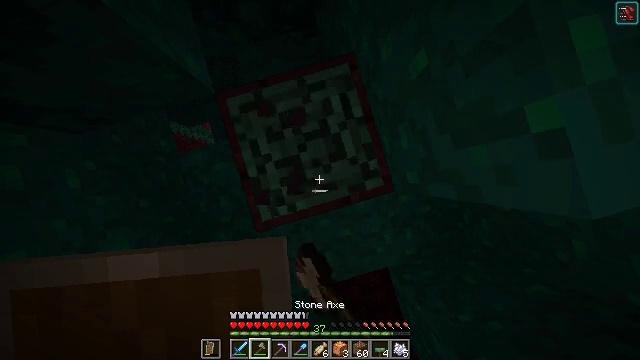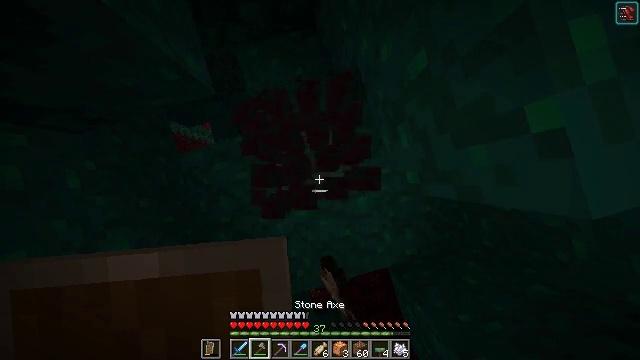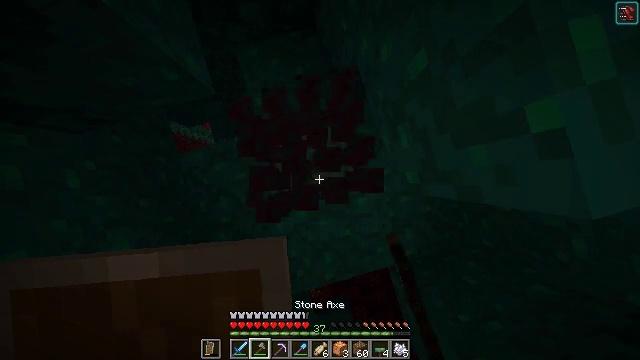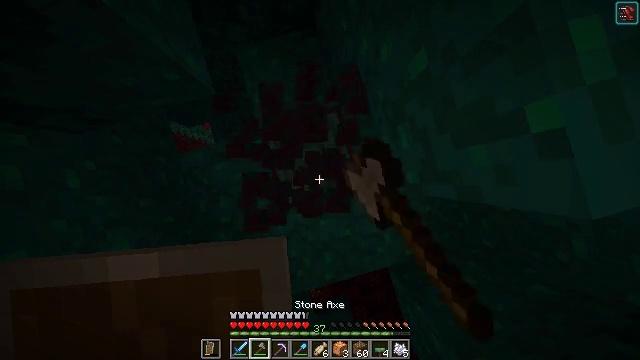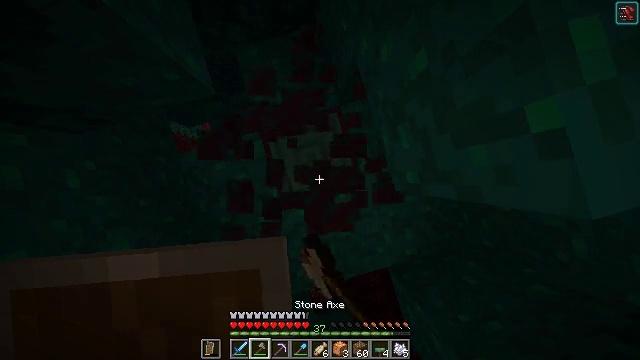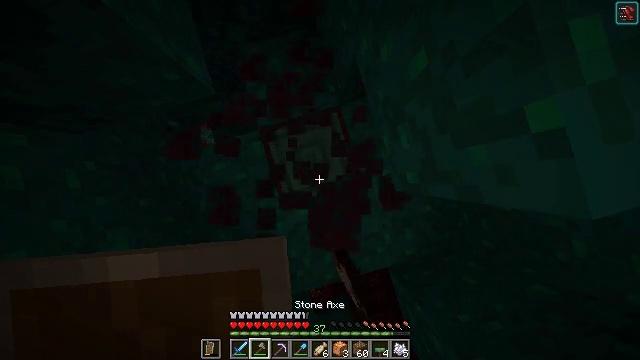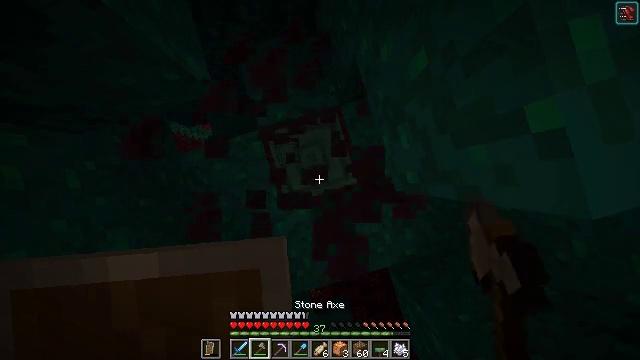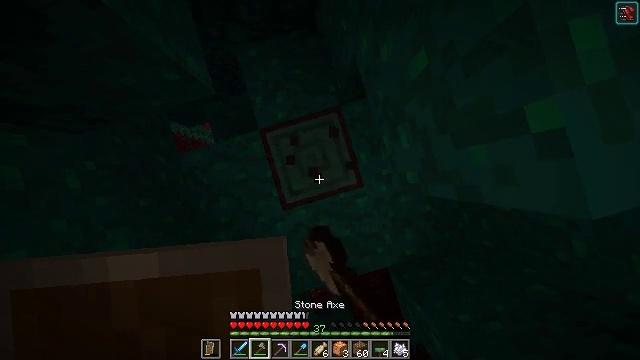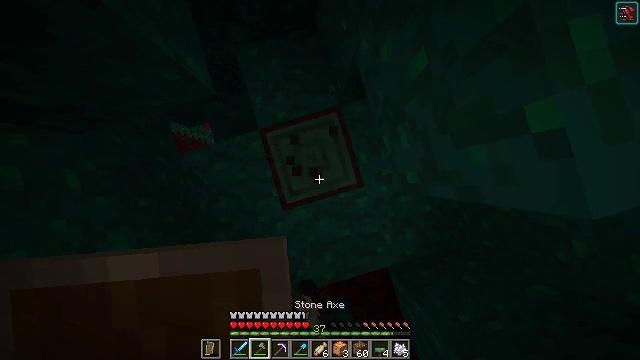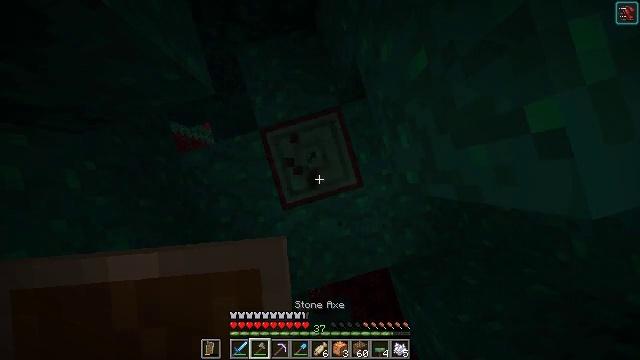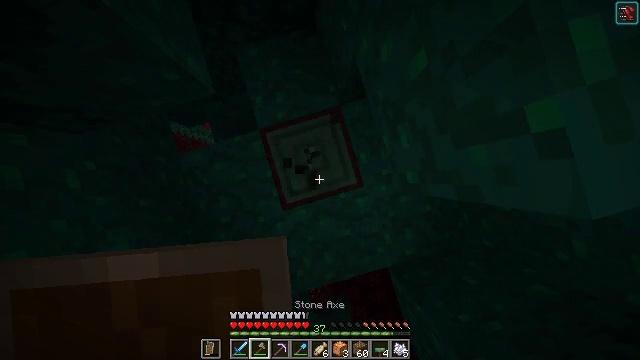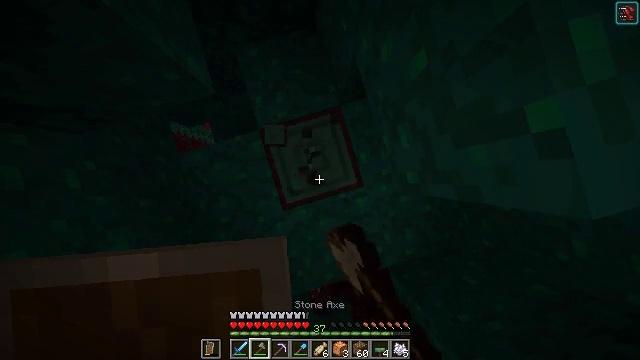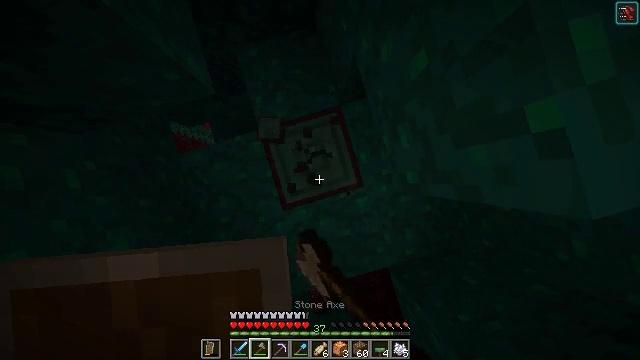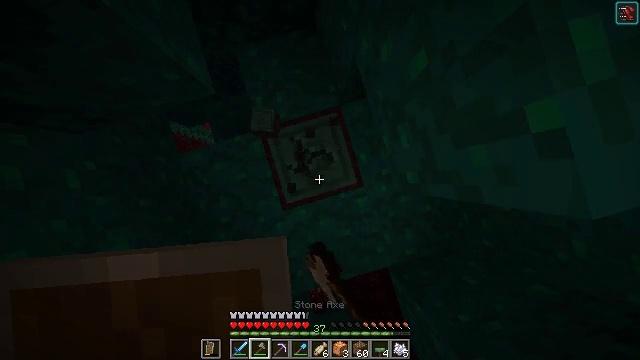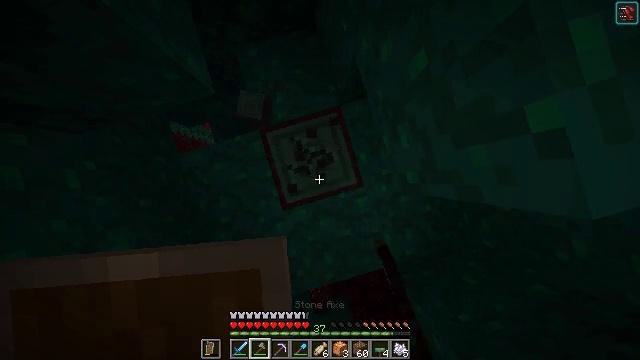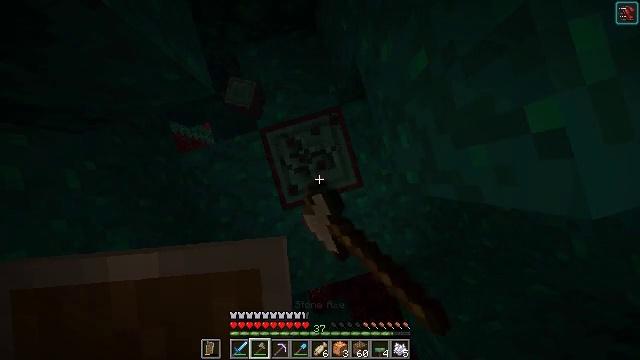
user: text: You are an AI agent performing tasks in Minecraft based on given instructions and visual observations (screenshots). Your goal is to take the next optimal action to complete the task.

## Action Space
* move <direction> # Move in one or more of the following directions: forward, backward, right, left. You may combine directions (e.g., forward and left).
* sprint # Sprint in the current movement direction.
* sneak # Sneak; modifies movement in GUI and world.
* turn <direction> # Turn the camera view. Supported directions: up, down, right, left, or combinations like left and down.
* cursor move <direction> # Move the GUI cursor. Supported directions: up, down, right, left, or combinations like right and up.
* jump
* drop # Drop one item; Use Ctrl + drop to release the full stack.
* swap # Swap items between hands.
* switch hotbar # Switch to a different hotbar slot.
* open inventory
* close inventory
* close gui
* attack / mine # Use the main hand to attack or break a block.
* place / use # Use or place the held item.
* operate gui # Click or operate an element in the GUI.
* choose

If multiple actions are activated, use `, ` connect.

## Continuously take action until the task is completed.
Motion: motion action
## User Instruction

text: Gather warped stem with an axe.
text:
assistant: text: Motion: attack / mine
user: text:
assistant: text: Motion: attack / mine
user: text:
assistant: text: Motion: attack / mine
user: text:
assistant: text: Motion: attack / mine
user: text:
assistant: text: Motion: attack / mine
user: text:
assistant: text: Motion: attack / mine
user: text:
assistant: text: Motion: attack / mine
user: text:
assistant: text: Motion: attack / mine
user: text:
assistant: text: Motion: attack / mine
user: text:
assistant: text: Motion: attack / mine
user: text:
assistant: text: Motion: attack / mine
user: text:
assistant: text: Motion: attack / mine
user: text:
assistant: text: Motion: attack / mine
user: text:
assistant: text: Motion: attack / mine
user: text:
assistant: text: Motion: attack / mine
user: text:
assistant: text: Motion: attack / mine
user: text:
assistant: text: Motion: attack / mine
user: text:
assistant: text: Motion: attack / mine
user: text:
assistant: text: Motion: attack / mine
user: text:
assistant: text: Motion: attack / mine
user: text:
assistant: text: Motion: attack / mine
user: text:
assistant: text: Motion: attack / mine
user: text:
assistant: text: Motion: attack / mine
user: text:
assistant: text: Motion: attack / mine
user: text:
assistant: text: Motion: attack / mine
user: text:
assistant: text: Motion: attack / mine
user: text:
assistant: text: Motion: attack / mine